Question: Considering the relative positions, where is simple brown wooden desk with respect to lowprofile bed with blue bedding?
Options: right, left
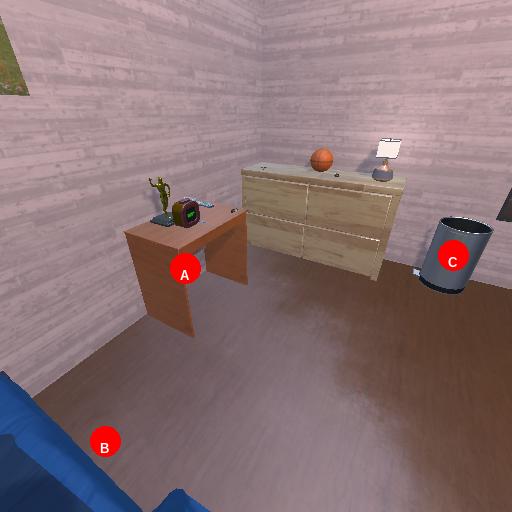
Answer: right